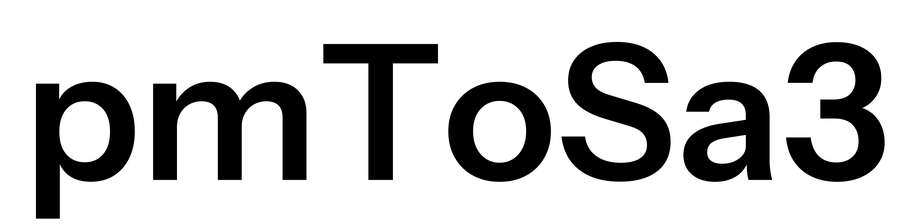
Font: InstrumentSans_SemiBold